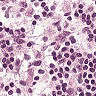
Metastatic tissue present: no